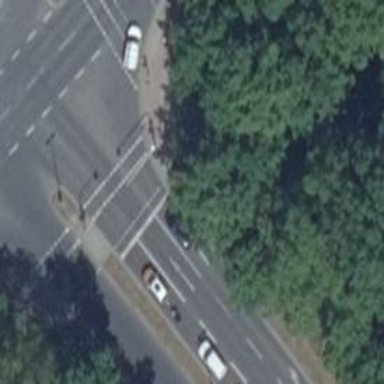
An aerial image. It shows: Traffic signal crossing.